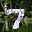
Label: 7